Question: I am trying to use selenium webdriver (Firefox) to get information about college courses from a website where we can see course reviews .... I can get the webdriver to successfully log into the website and reach the course info page, but once I am there I can't access the text element for the overall course rating.
Here is what the page looks like:
Course Ratings Chart:

And this is what the text element HTML code looks like:
'''
<text style="text-anchor: middle; font: 12px Arial,Helvetica,sans-serif;
opacity: 1;" x="438.00500259399416" y="131.25" text-anchor="middle"
font="10px &quot;Arial&quot;" stroke="none" fill="#3c4c30" font-size="12px"
font-family="Arial,Helvetica,sans-serif" font-style="normal" font-
weight="normal" transform="matrix(1,0,0,1,0,0)" opacity="1"><tspan
dy="4">3.00</tspan></text>
'''
And the svg code:
'''
<svg height="200" version="1.1" width="600"
xmlns="http://www.w3.org/2000/svg" style="overflow: hidden; position:
relative; left: -0.5px; top: -0.866669px;"><rect x="0" y="0" width="600"
height="200" r="0" rx="0" ry="0" fill="#ffffff" stroke="#ffffff"
style="stroke-linejoin: round; stroke-linecap: square; stroke-opacity: 1;
fill-opacity: 1;" stroke-linejoin="round" stroke-linecap="square" stroke-
width="1" stroke-opacity="1" fill-opacity="1"></rect>
.......</svg>
'''
First I tried identifying the element by it's CSS selector (#chart > svg:nth-child(1) > text:nth-child(107)) but I got a nosuchelement exception.
I think the next option is to find the element by XPath but I'm not sure how to identify the "3.00" element because it doesn't have a specific ID or class name.
Parent element1:
(bar and text for Papers/Problem Sets)
-Papers/Psets label:
'''
<text style="text-anchor: middle; font: 12px Arial,Helvetica,sans-serif;"
x="0" y="0" text-anchor="middle" font="10px &quot;Arial&quot;" stroke="none"
fill="#3c4c30" font-size="12px" font-family="Arial,Helvetica,sans-serif"
font-style="normal" font-weight="normal"
transform="matrix(1,0,0,1,128,<PHONE>)"><tspan dy="4">Papers, Reports,
Problem Sets, Examinations</tspan></text>
'''
Paper/Psets bar:
'''
<rect x="262.03334045410156" y="96.00694444444444" width="216.0105950756073"
height="12.152777777777777" r="0" rx="0" ry="0" fill="#ffffff"
stroke="#ffffff" style="stroke-linejoin: round; stroke-linecap: square;
stroke-opacity: 0; opacity: 1; fill-opacity: 0;" stroke-linejoin="round"
stroke-linecap="square" stroke-width="0" stroke-opacity="0" opacity="1"
fill-opacity="0"></rect>
'''
Number rating for papers/ psets:
'''
<text style="text-anchor: middle; font: 12px Arial,Helvetica,sans-serif;
opacity: 1;" x="458.2356021327972" y="102.08333333333333" text-
anchor="middle" font="10px &quot;Arial&quot;" stroke="none" fill="#3c4c30"
font-size="12px" font-family="Arial,Helvetica,sans-serif" font-
style="normal" font-weight="normal" transform="matrix(1,0,0,1,0,0)"
opacity="1"><tspan dy="3.999997456868485">3.31</tspan></text>
'''
Parent element 2 (Feedback for other students bar)
Feedback text label:
'''
<text style="text-anchor: middle; font: 12px Arial,Helvetica,sans-serif;"
x="0" y="0" text-anchor="middle" font="10px &quot;Arial&quot;" stroke="none"
fill="#3c4c30" font-size="12px" font-family="Arial,Helvetica,sans-serif"
font-style="normal" font-weight="normal"
transform="matrix(1,0,0,1,<PHONE>,<PHONE>)"><tspan dy="4">Feedback for
other students</tspan></text>
'''
Bar for feedback:
'''
<rect x="262.03334045410156" y="154.34027777777777"
width="232.3255947036743" height="12.152777777777777" r="0" rx="0" ry="0"
fill="#ffffff" stroke="#ffffff" style="stroke-linejoin: round; stroke-
linecap: square; stroke-opacity: 0; opacity: 1; fill-opacity: 0;" stroke-
linejoin="round" stroke-linecap="square" stroke-width="0" stroke-opacity="0"
opacity="1" fill-opacity="0"></rect>
'''
Feedback rating text:
'''
<text style="text-anchor: middle; font: 12px Arial,Helvetica,sans-serif;
opacity: 1;" x="474.55060176086425" y="160.41666666666666" text-
anchor="middle" font="10px &quot;Arial&quot;" stroke="none" fill="#3c4c30"
font-size="12px" font-family="Arial,Helvetica,sans-serif" font-
style="normal" font-weight="normal" transform="matrix(1,0,0,1,0,0)"
opacity="1"><tspan dy="3.9999949137369697">3.56</tspan></text>
'''
Here is the entire HTML code for the body of the website from page_source:
(<URL>
And for the python code I attempted to use to find the element:
(<URL>
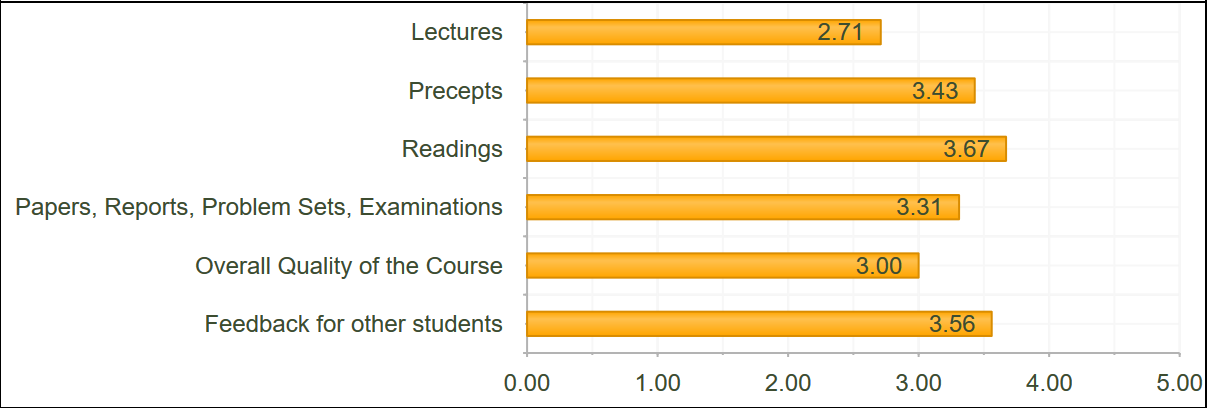
Answer: First you need to get the html from the iframe. See the answer here:
<URL>
Once you have the code from iframe set to the driver, here's the full code to get the necessary info:
'''
tspans = driver.find_element_by_id('chart').find_elements_by_tag_name("tspan")
values = map(lambda x: x.get_attribute('innerHTML'), tspans)
length = len(values)
scores = {
"Lectures": values[length-2],
"Precepts": values[length-3],
"Readings": values[length-4],
"Papers, Reports, Problem Sets, Examinations": values[length-5],
"Overall Quality of the Course": values[length-6],
"Feedback for other students": values[length-7]
}
browser.close()
print scores
'''
That will output:
'''
{'Lectures': u'2.71', 'Papers, Reports, Problem Sets, Examinations': u'3.31', 'Readings': u'3.67', 'Overall Quality of the Course': u'3.00', 'Feedback for other students': u'3.56', 'Precepts': u'3.43'}
'''